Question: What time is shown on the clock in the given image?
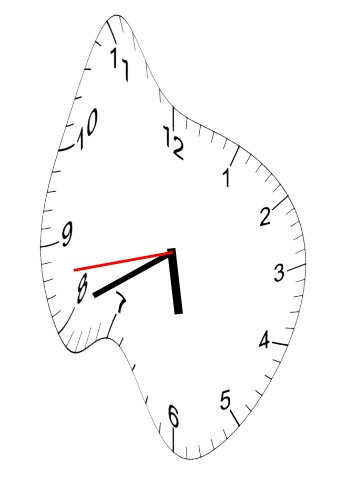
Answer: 05:40:43